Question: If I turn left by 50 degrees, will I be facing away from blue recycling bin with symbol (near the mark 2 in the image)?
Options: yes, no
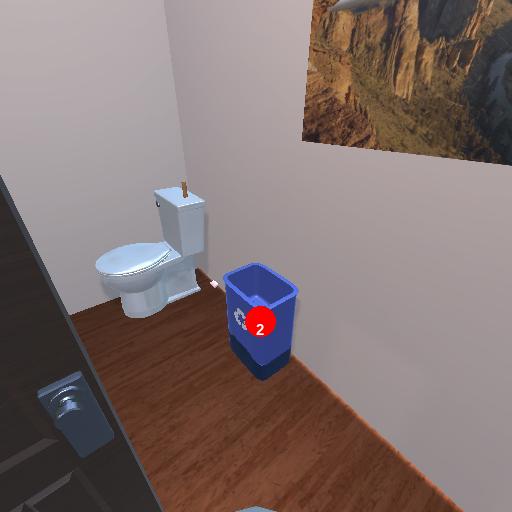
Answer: yes